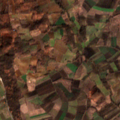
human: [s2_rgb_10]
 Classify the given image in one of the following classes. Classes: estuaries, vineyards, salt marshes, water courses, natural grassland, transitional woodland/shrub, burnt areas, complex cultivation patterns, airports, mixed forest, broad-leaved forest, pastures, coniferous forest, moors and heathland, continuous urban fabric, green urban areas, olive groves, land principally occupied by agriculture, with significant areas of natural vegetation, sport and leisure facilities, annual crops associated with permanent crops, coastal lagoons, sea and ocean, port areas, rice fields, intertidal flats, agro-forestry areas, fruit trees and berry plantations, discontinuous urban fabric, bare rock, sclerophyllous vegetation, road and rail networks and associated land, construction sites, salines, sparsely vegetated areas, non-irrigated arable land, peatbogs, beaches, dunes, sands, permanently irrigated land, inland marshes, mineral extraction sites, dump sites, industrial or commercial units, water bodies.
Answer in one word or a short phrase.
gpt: complex cultivation patterns, land principally occupied by agriculture, with significant areas of natural vegetation, broad-leaved forest